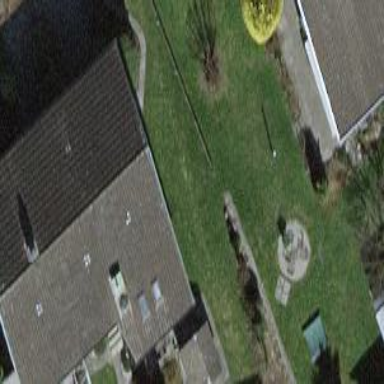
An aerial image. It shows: Simple and straightforward house.